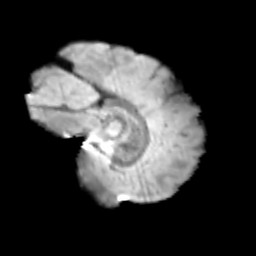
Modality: T2w
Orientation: sagittal
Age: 11
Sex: female
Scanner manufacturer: siemens
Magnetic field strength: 3 T
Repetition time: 3.8 s
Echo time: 0.07 s